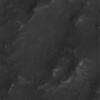
Label: not_dusty